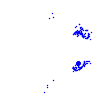
Particle: electron